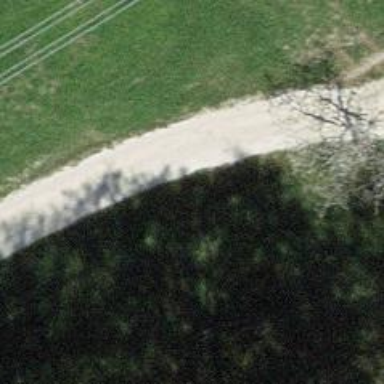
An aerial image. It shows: Track with grade 3 surface.